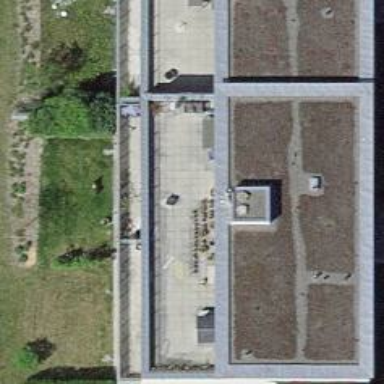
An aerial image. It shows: Flat-roofed residential building.